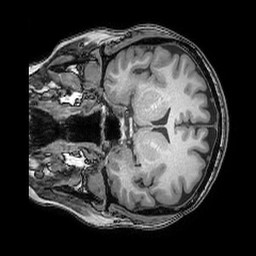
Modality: T1w
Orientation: coronal
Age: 44
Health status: ill
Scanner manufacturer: philips
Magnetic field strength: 3 T
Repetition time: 0.007 s
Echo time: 0.003501 s